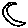
Label: moon